The image is a wavelet scalogram (time versus scale/frequency) of a rolling-element bearing's vibration signal. Determine the bearing's health state. Answer with exactly one of: normal, inner_race, outer_race, ball.
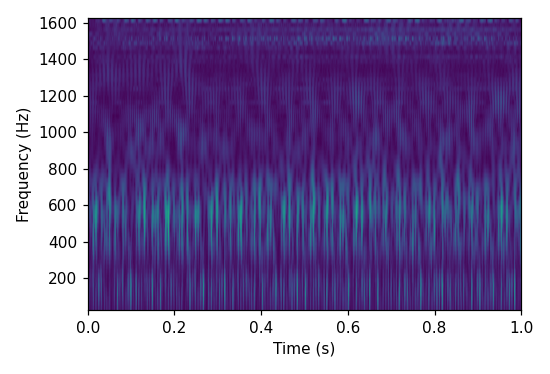
Answer: inner_race